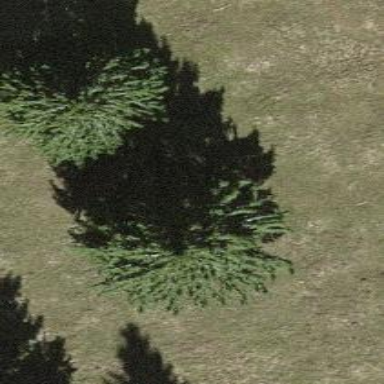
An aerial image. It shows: Agricultural area with evergreen needle-leaved trees.